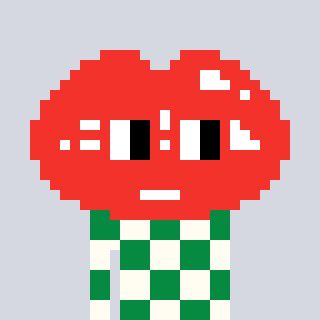
a pixel art character with square red glasses, a lips-shaped head and a grayscale-colored body on a cool background